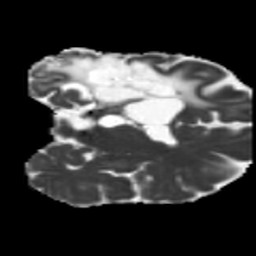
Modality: MD
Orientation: coronal
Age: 41
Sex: male
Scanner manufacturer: siemens
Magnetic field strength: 3 T
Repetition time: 5.25 s
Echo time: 0.08 s